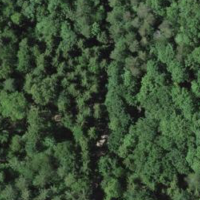
EUNIS habitat code: 41
Species observed at this site:
Lathyrus vernus
Lamium galeobdolon